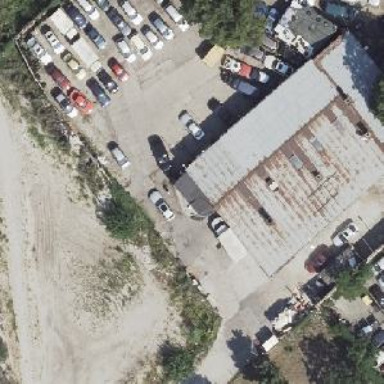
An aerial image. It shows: Commercial building.